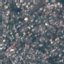
Land use / land cover class: Residential